Field crop: maize
Growth stage: 1
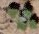
Species: chenopodium